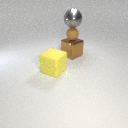
large brown metal cube below large gray metal sphere